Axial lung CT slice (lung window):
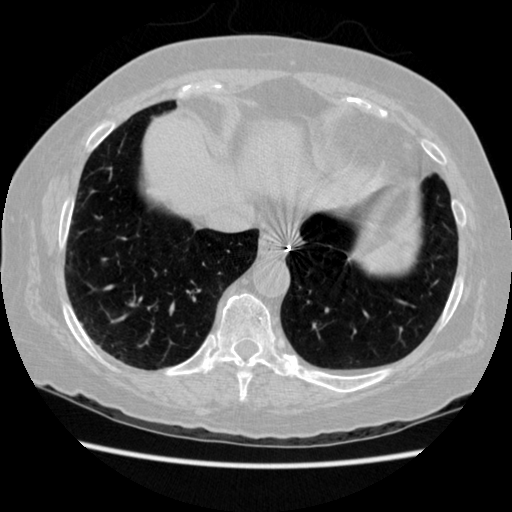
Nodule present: no